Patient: sex M, age 48
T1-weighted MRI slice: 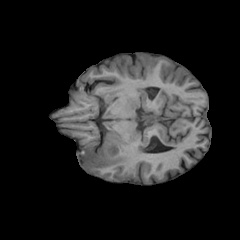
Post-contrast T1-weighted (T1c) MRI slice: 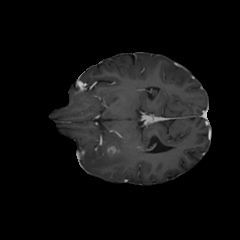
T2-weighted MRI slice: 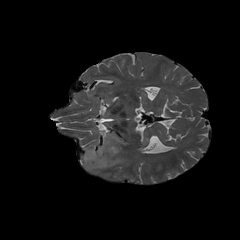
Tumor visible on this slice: yes
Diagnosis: Glioblastoma, IDH-wildtype
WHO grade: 4